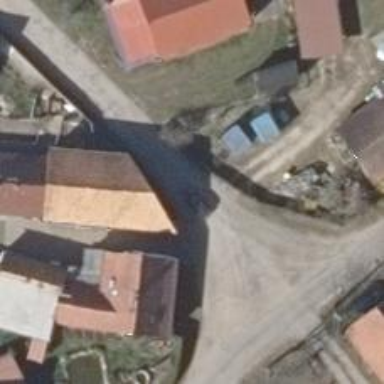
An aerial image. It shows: Residential road.